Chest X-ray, PA view. Patient: 67 years old, sex M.
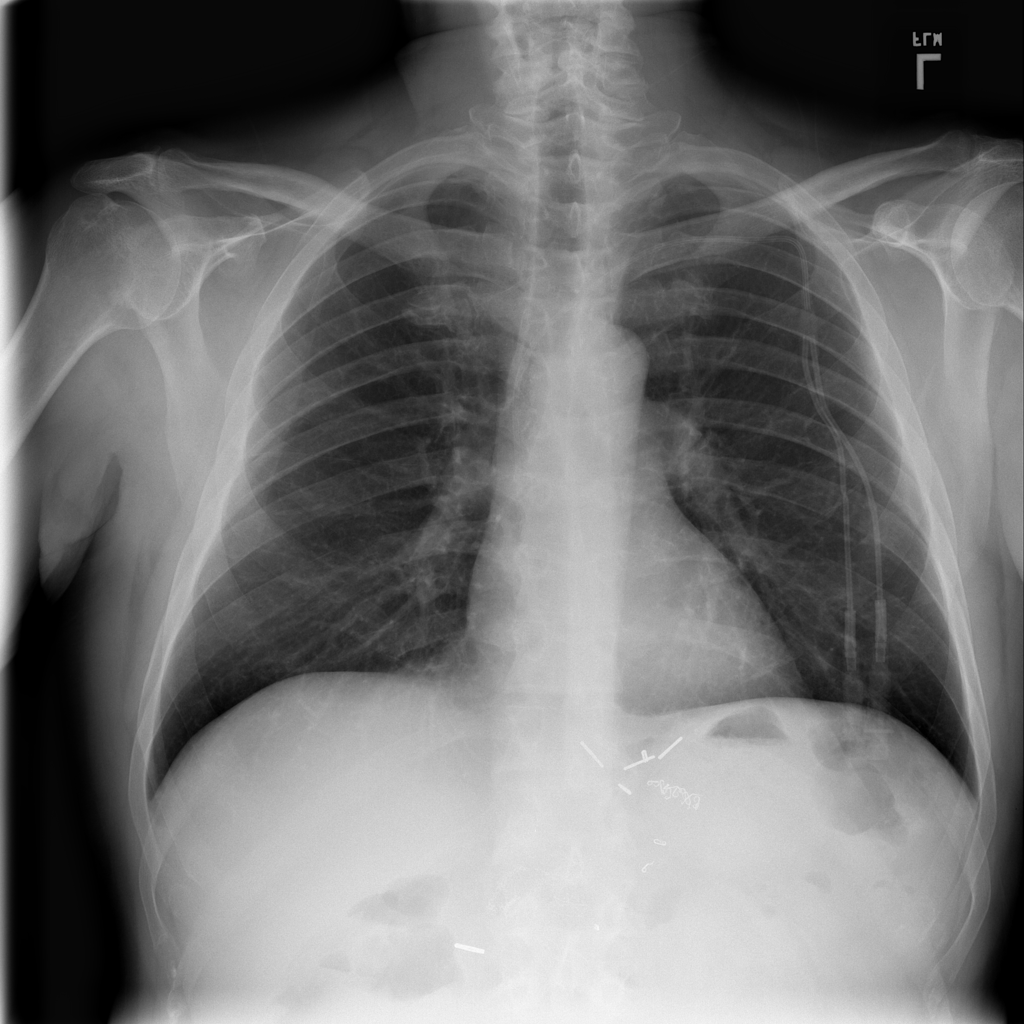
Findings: Effusion